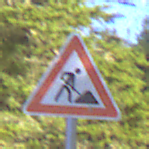
Verkehrszeichen: Arbeitsstelle
Umgebung: Outdoor, Nature
Tageszeit: MorningAfternoon
Wetter: Clear
Licht: Natural
Jahreszeit: Winter
Kontrast: HighContrast